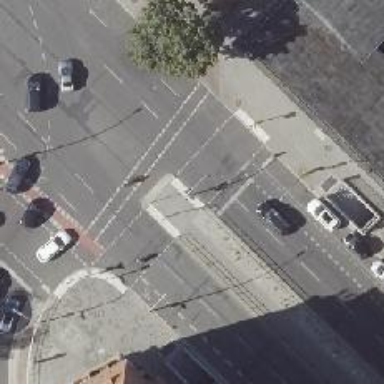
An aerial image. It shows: Traffic island located on footway.